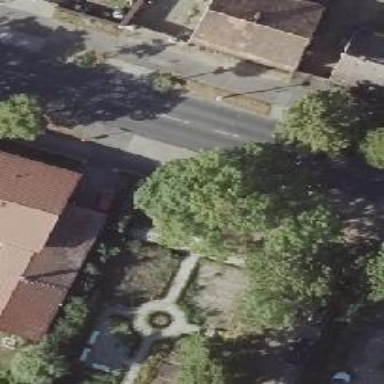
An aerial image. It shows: Footway along the road.